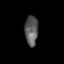
Tissue: prostate
Cell type: T cells
Senescence score: 0.3355
Nuclear area (px): 385
Mean DAPI intensity: 91.483